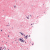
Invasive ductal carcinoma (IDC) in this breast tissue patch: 0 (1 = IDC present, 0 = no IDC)